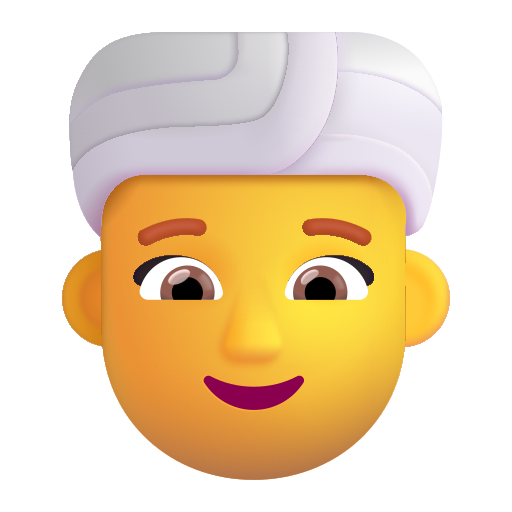
woman wearing turban color default